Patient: sex M, age 81
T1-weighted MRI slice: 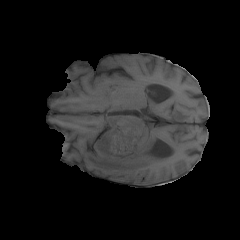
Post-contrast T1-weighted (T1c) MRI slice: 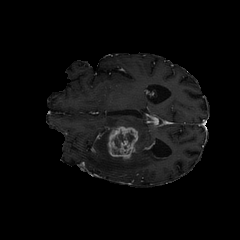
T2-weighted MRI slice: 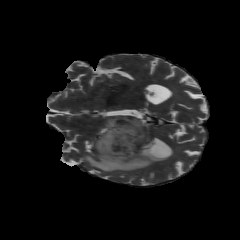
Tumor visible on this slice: yes
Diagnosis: Glioblastoma, IDH-wildtype
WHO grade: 4